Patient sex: F
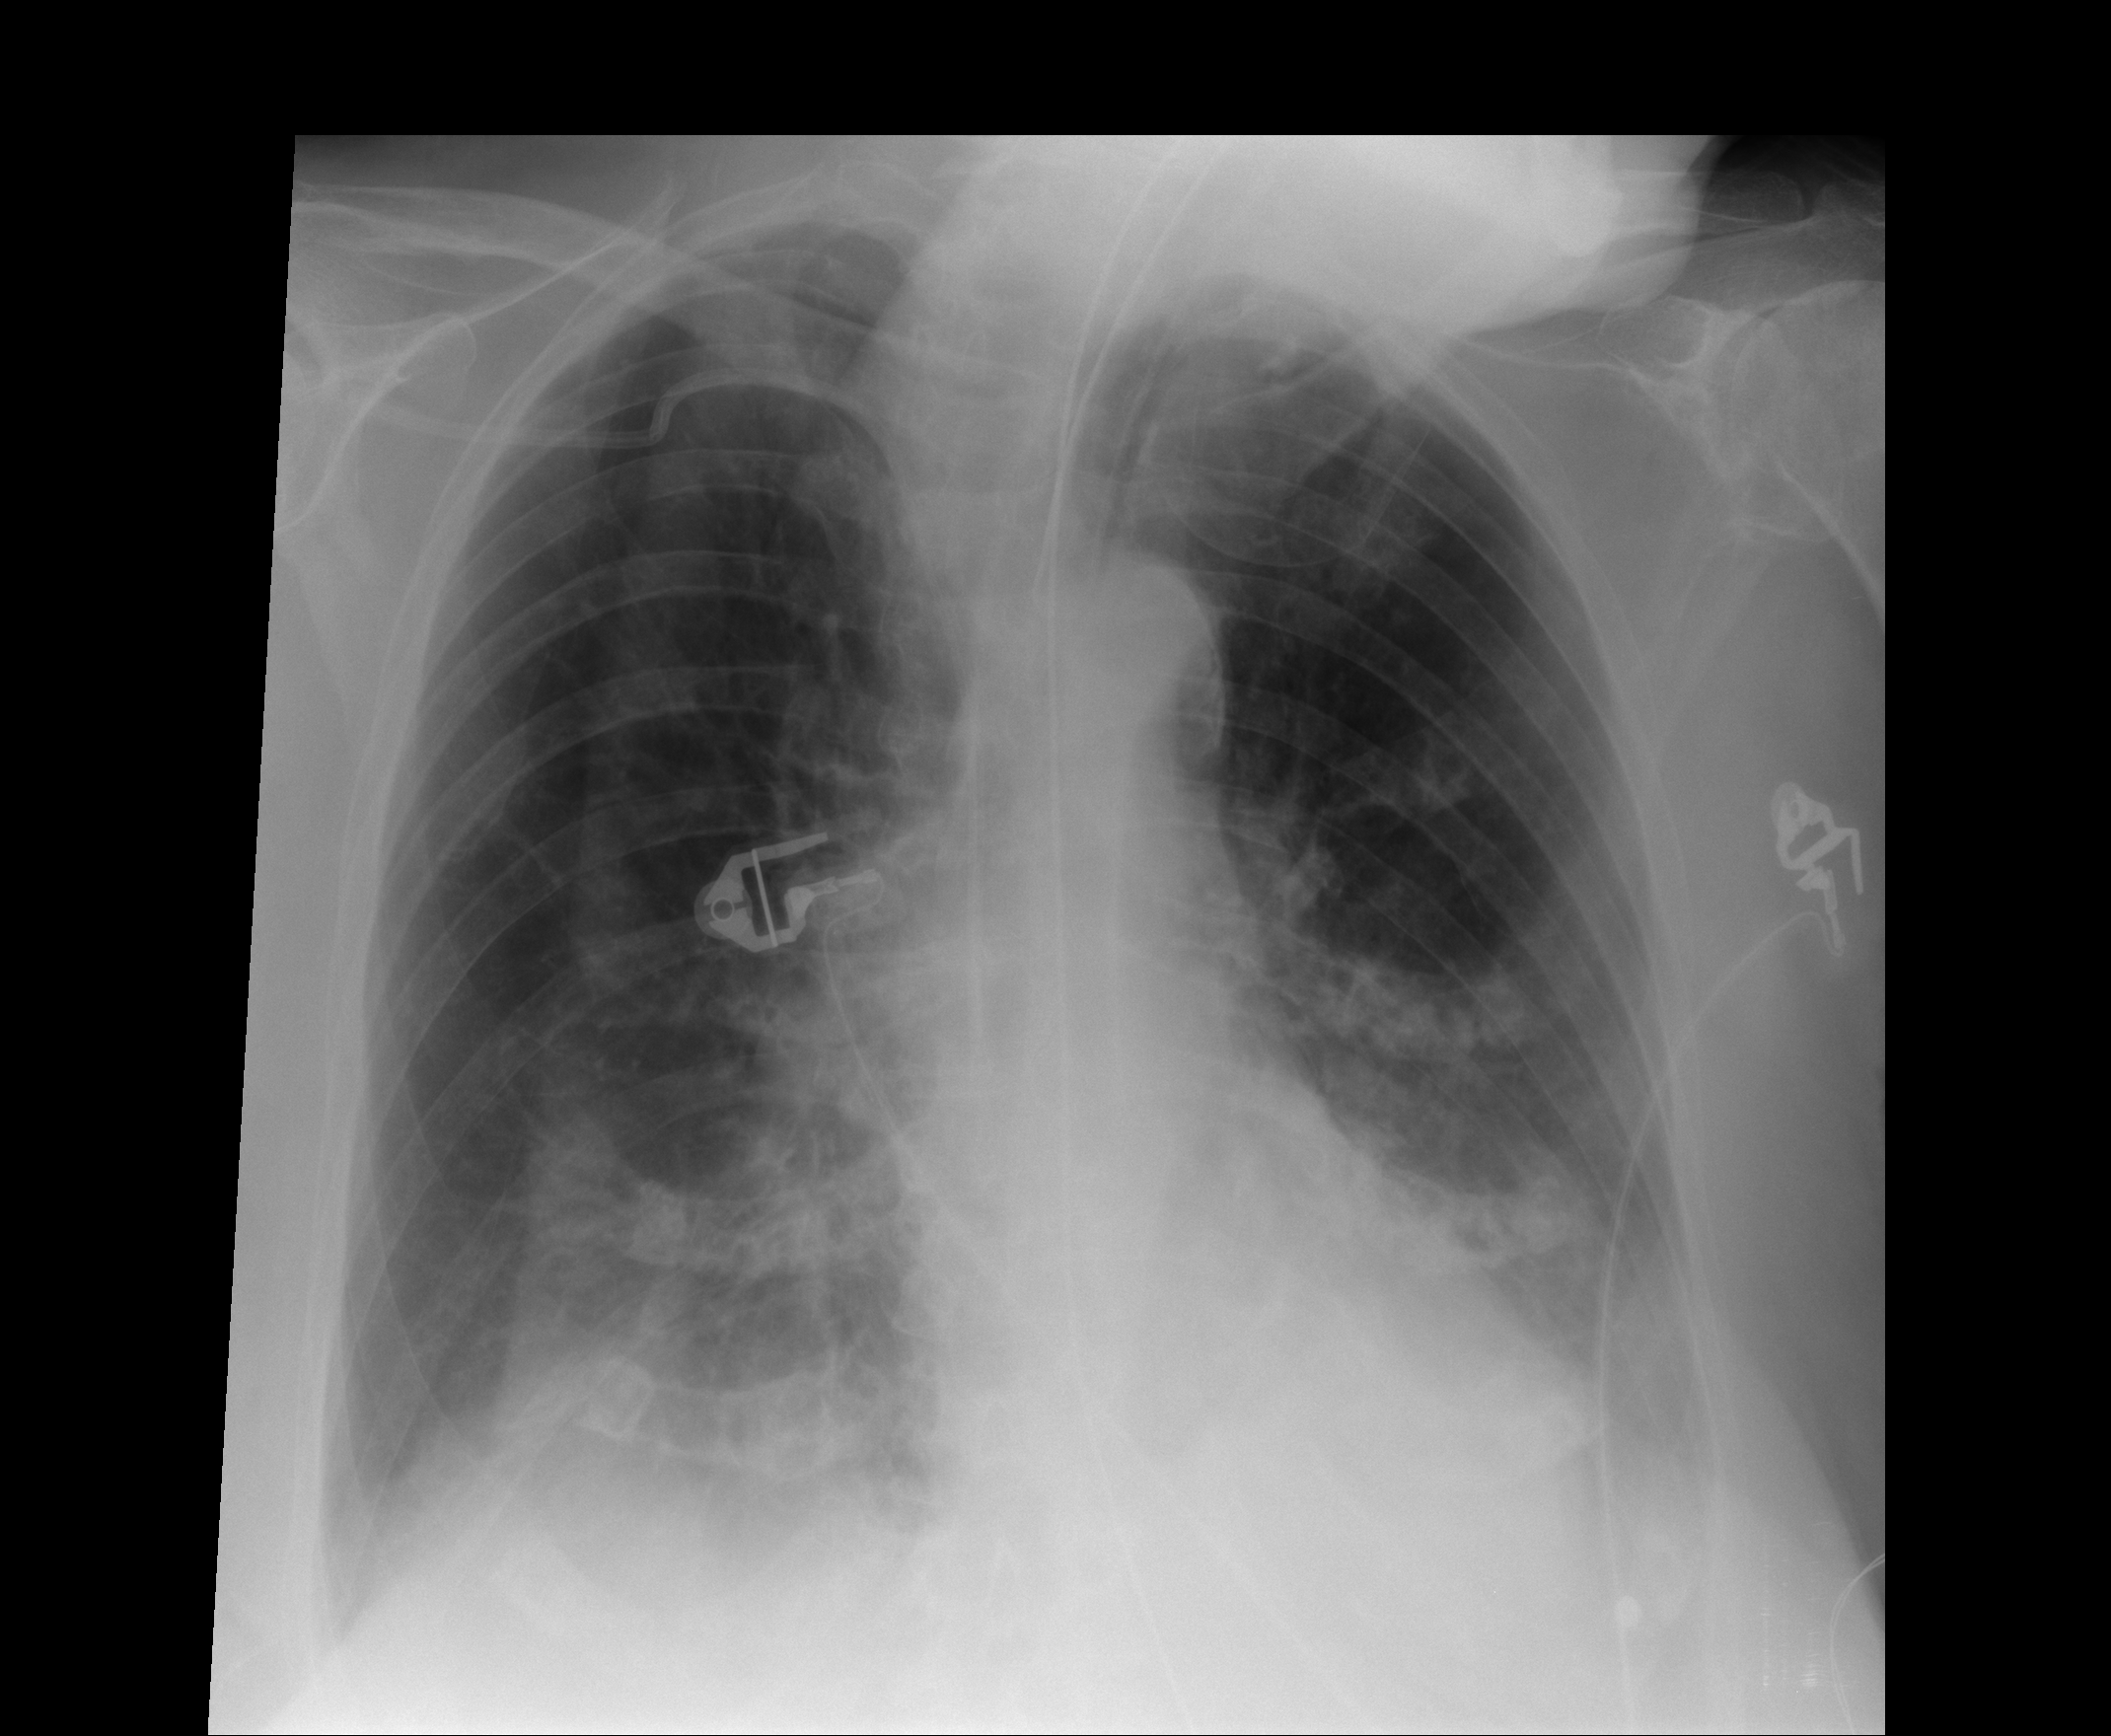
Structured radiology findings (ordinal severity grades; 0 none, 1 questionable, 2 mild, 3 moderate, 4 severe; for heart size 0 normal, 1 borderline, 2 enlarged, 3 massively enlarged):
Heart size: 0
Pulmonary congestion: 0
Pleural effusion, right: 1
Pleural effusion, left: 2
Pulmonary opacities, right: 1
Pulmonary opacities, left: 0
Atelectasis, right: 2
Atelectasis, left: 1